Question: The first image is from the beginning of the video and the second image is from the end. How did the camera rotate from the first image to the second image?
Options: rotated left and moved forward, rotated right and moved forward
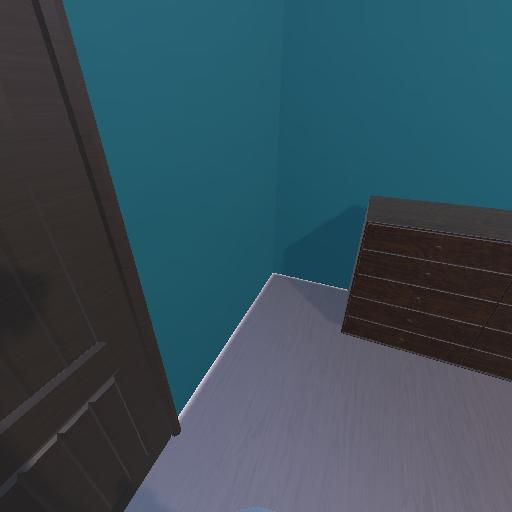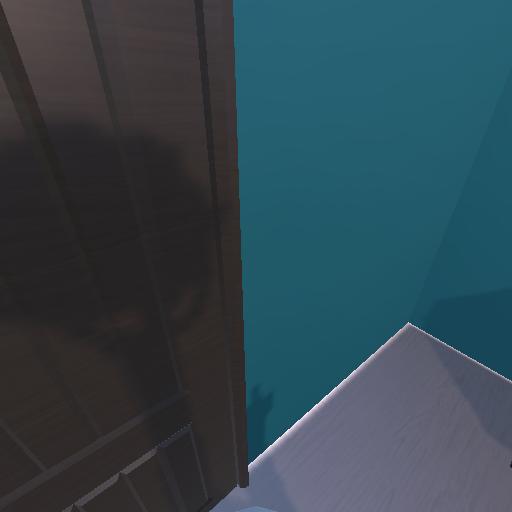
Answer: rotated left and moved forward